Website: crate-barrel
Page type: billing-address
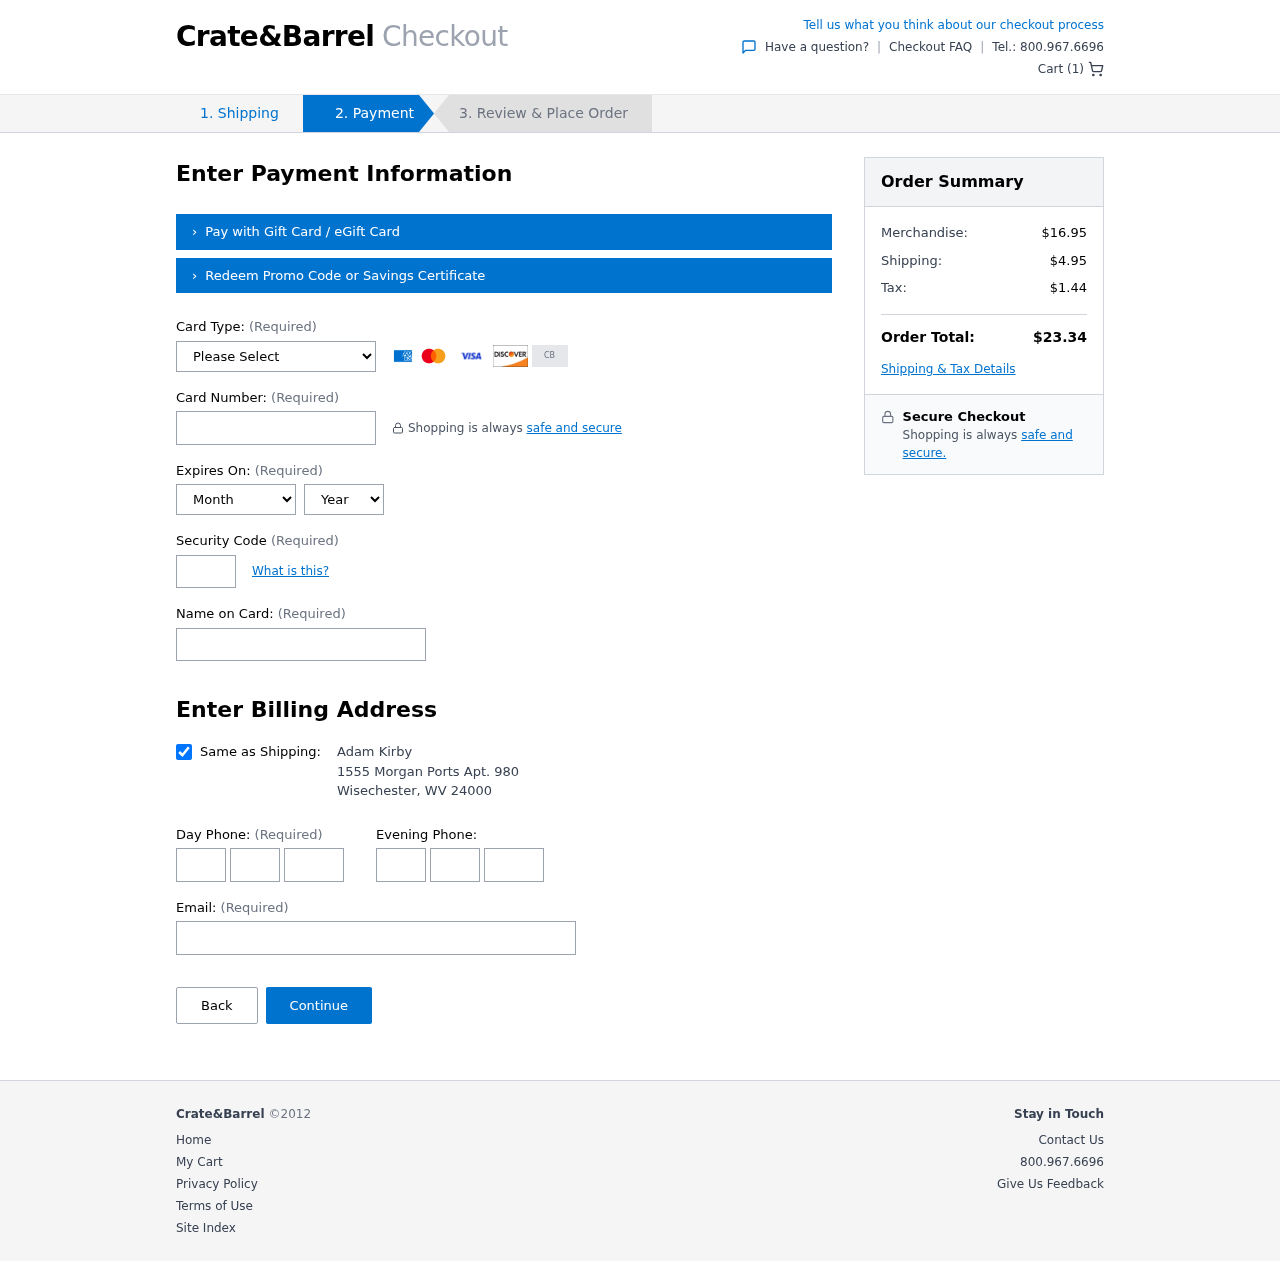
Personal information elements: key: PII_CARD_CVV
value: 0973
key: PII_CARD_EXPIRY_MONTH
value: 09
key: PII_CARD_EXPIRY_YEAR
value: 29
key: PII_CARD_NUMBER
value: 3710 1323 9311 529
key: PII_CARD_TYPE
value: American Express
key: PII_CITY
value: Wisechester
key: PII_EMAIL
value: adam_kirby@gmail.com
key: PII_FULLNAME
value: Adam Kirby
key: PII_PHONE_AREA
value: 879
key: PII_PHONE_PREFIX
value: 328
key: PII_PHONE_SUFFIX
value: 0491
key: PII_POSTCODE
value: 24000
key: PII_STATE_ABBR
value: WV
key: PII_STREET
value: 1555 Morgan Ports Apt. 980
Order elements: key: ORDER_NUM_ITEMS
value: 1
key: ORDER_SUBTOTAL
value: $16.95
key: ORDER_SHIPPING_COST
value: $4.95
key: ORDER_TAX
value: $1.44
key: ORDER_TOTAL
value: $23.34